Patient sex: M
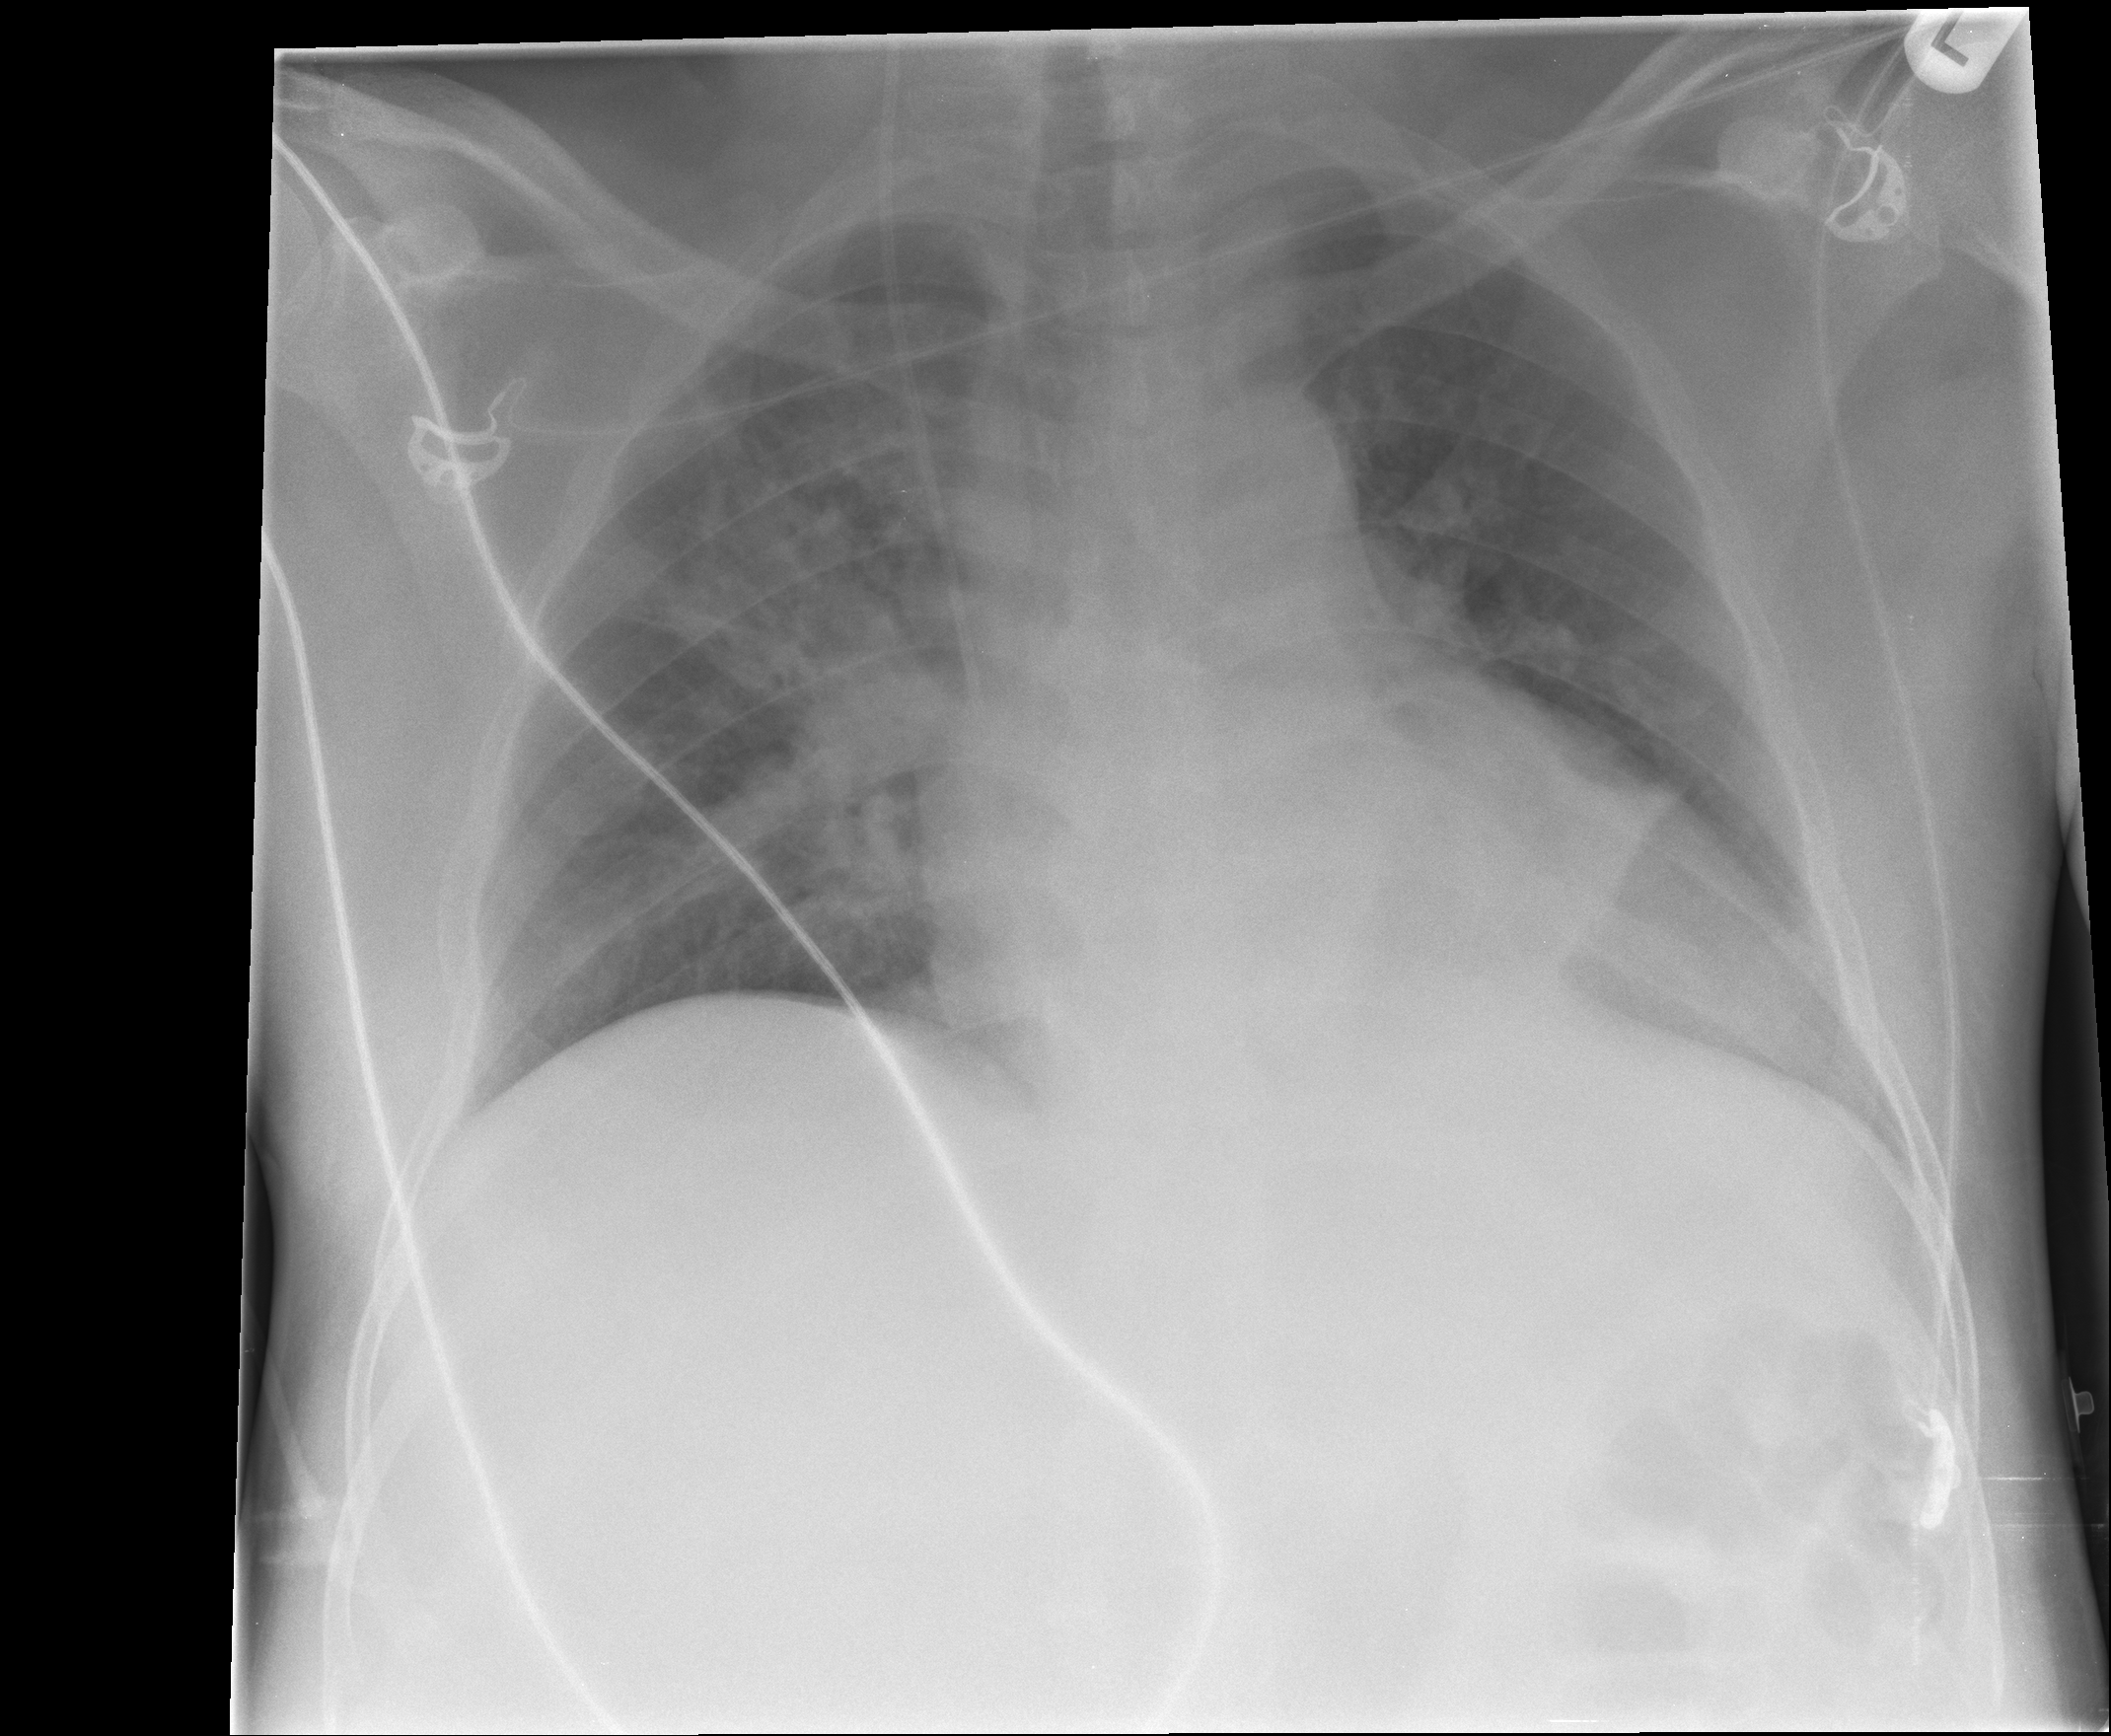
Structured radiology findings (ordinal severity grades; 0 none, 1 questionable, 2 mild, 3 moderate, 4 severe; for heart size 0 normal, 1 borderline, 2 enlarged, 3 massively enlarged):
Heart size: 2
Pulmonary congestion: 2
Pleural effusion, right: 0
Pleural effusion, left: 1
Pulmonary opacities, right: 3
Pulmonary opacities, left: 2
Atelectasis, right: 1
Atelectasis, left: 2